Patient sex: F
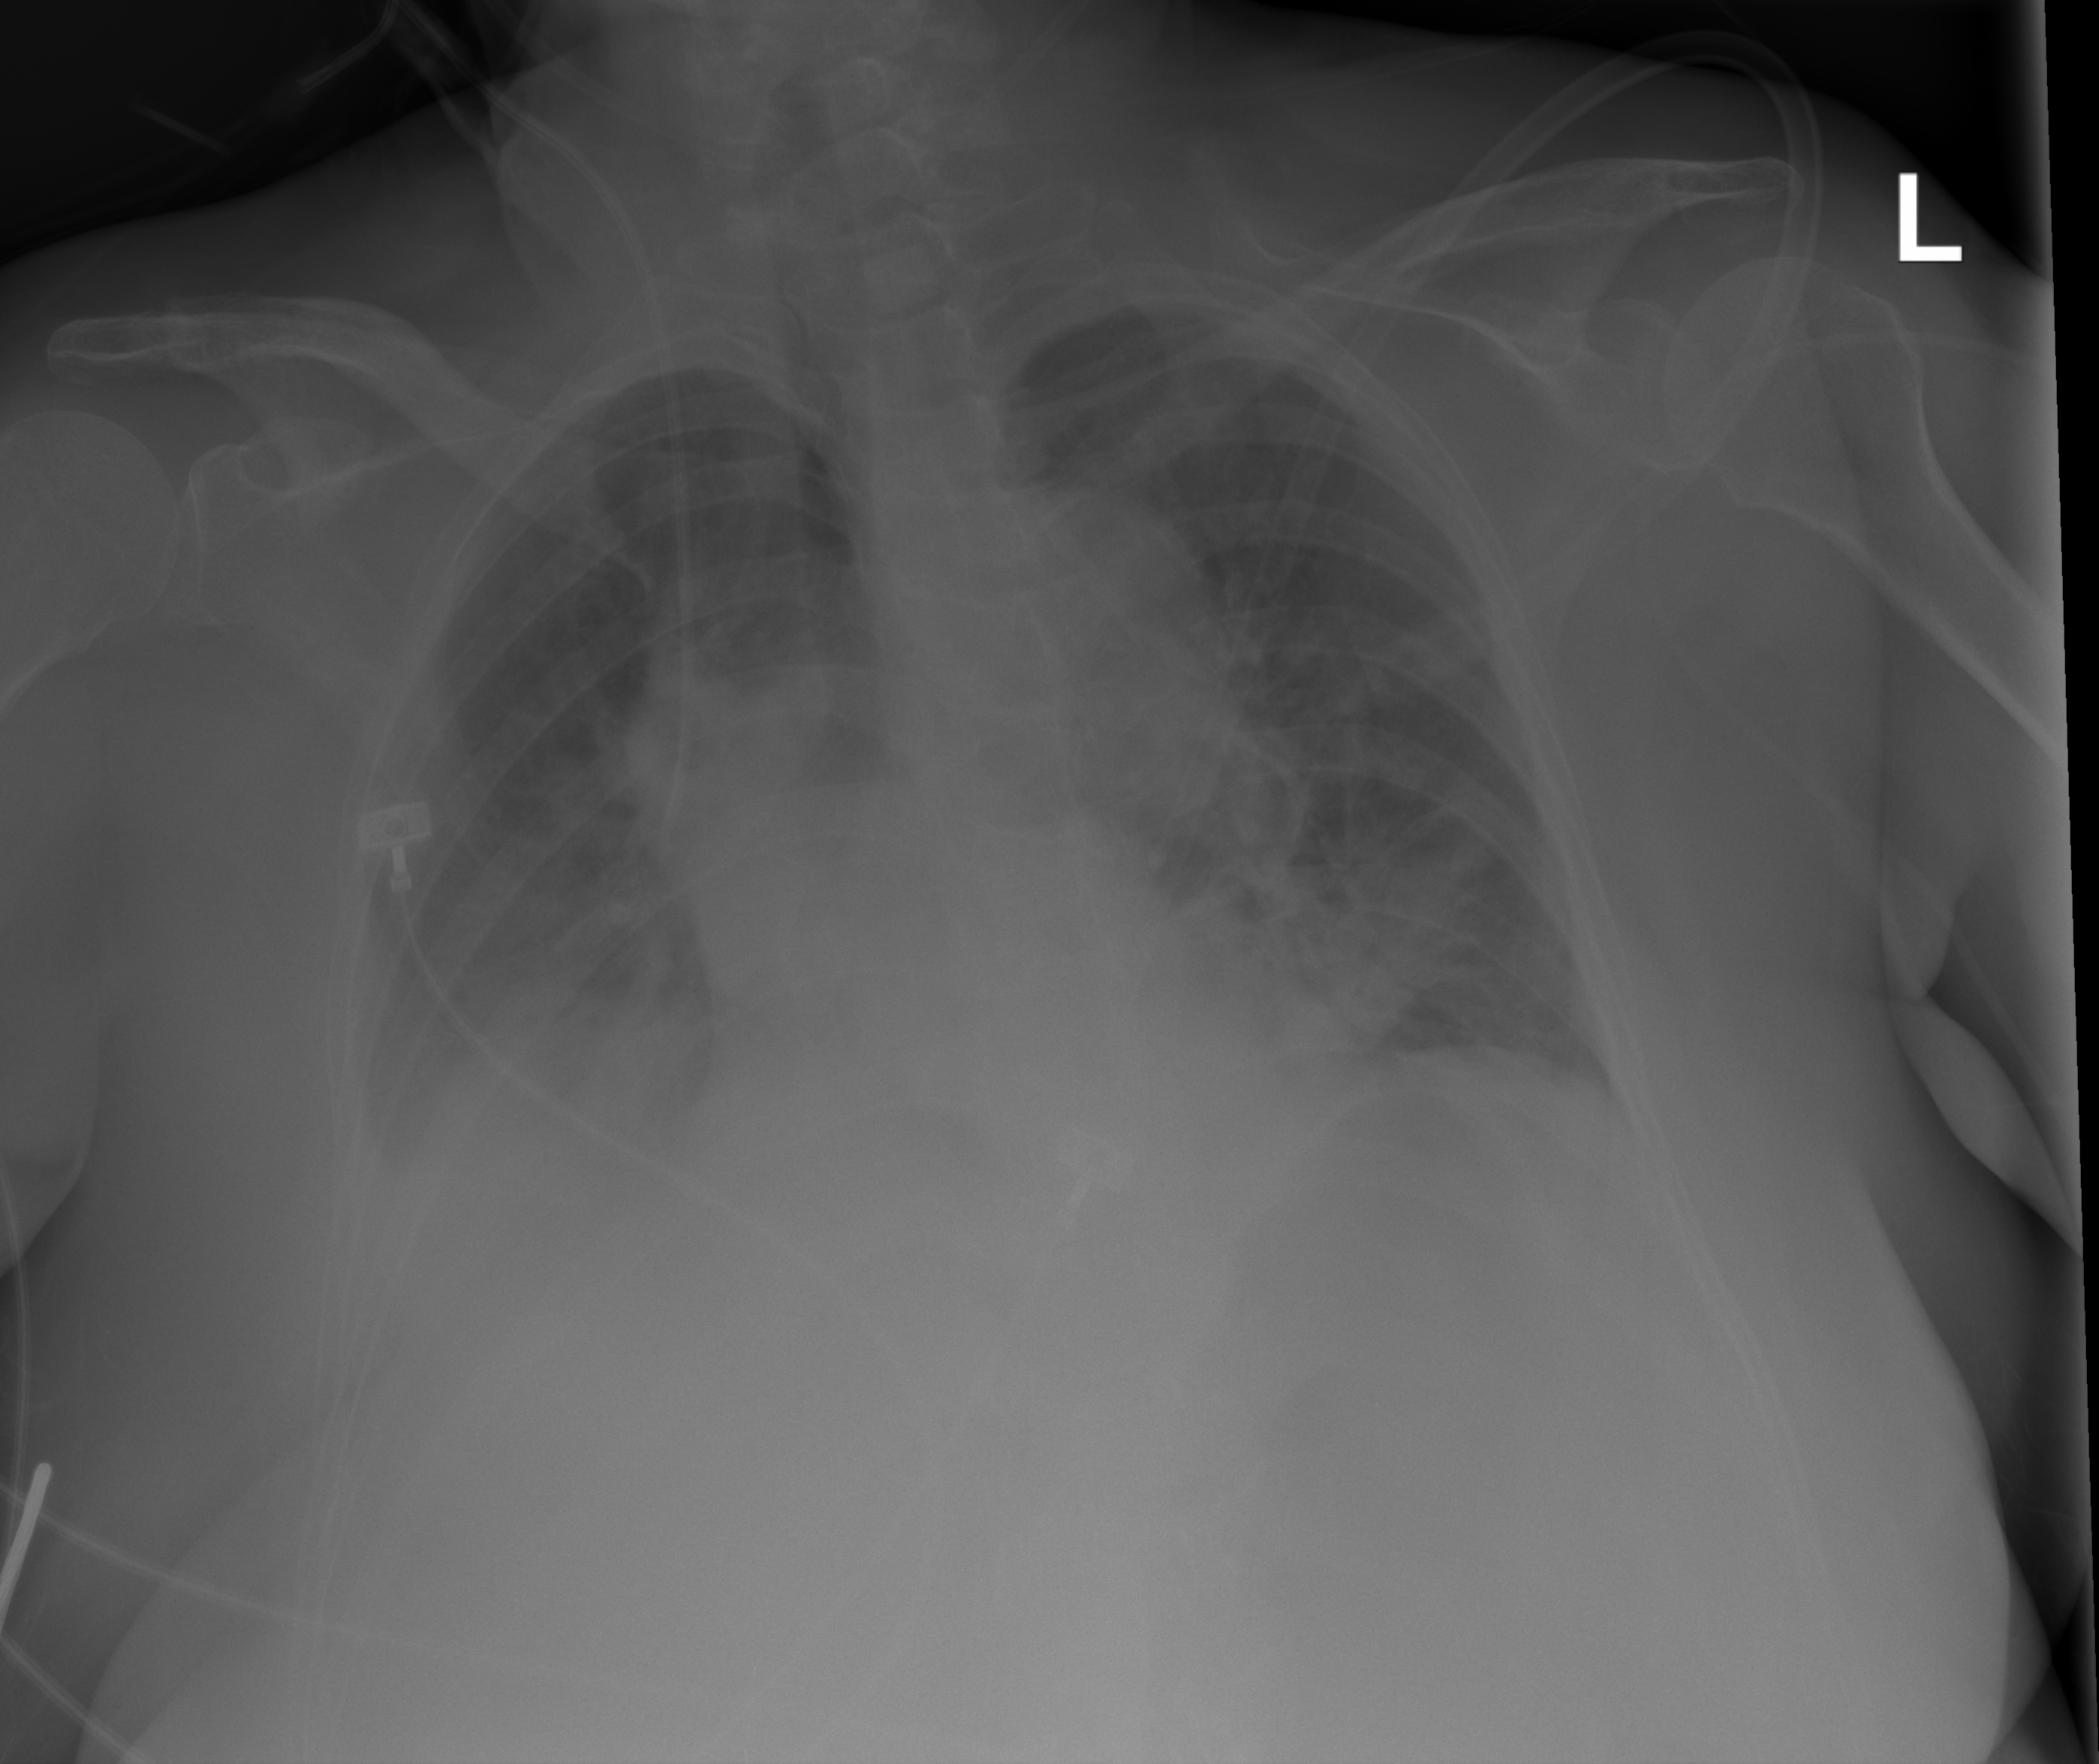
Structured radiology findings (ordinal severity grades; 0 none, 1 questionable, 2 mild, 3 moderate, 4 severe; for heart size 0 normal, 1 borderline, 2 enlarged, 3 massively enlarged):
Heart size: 1
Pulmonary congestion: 0
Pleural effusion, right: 2
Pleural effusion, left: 0
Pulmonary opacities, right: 0
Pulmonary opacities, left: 0
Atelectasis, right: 2
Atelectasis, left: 1